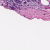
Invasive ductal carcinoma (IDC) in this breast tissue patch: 0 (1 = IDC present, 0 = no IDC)